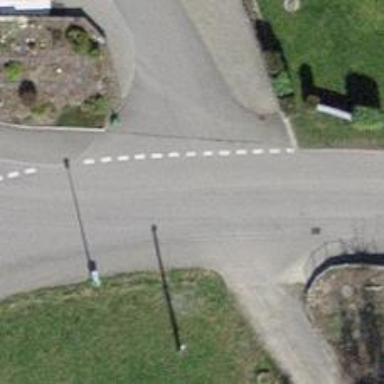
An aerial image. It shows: Residential road with asphalt surface.